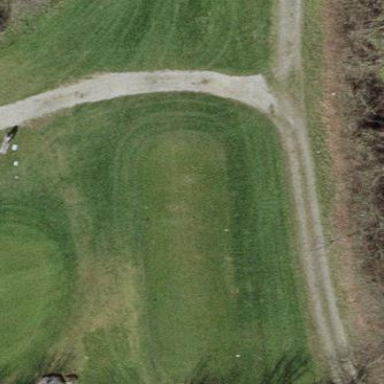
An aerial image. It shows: Grass area designated as golf tee.